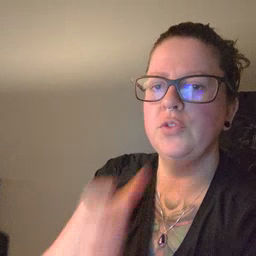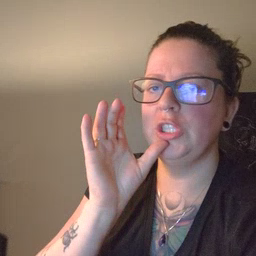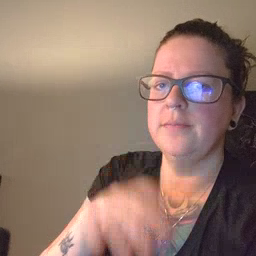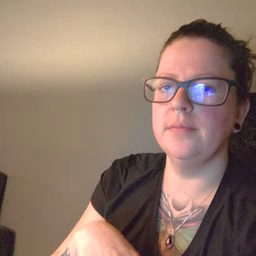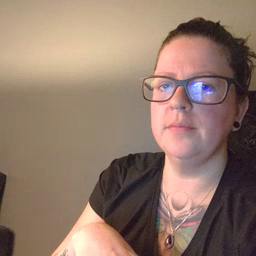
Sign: drink